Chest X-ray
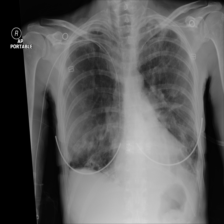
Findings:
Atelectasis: negative
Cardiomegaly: negative
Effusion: negative
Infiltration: negative
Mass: negative
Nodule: negative
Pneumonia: negative
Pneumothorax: negative
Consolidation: negative
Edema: negative
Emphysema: negative
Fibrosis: negative
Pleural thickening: positive
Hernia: negative